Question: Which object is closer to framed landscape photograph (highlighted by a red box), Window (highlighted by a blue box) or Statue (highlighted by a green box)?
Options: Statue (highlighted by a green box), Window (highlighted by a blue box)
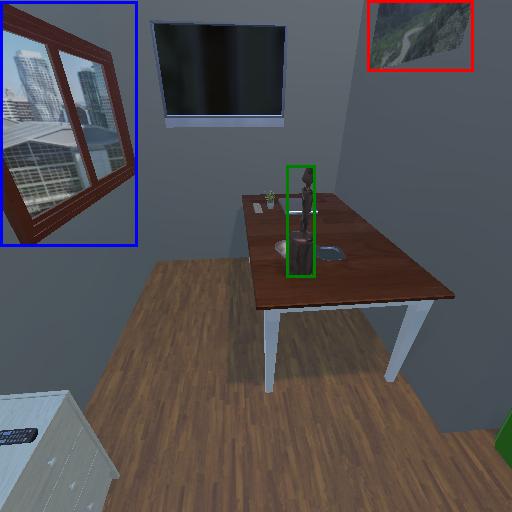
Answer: Statue (highlighted by a green box)